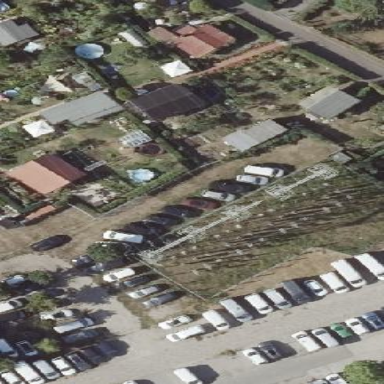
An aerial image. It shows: Outdoor power substation. The substation is at the transition level. It is surrounded by fence.